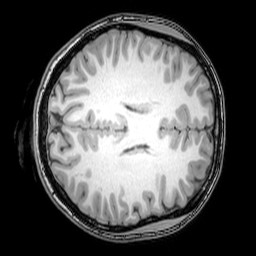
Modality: T1w
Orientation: axial
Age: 22
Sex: female
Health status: healthy
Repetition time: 0.081 s
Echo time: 0.037 s